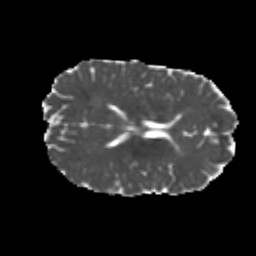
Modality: MD
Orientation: axial
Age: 24
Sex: male
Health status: healthy
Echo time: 0.074 s